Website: lowes
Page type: address-validator
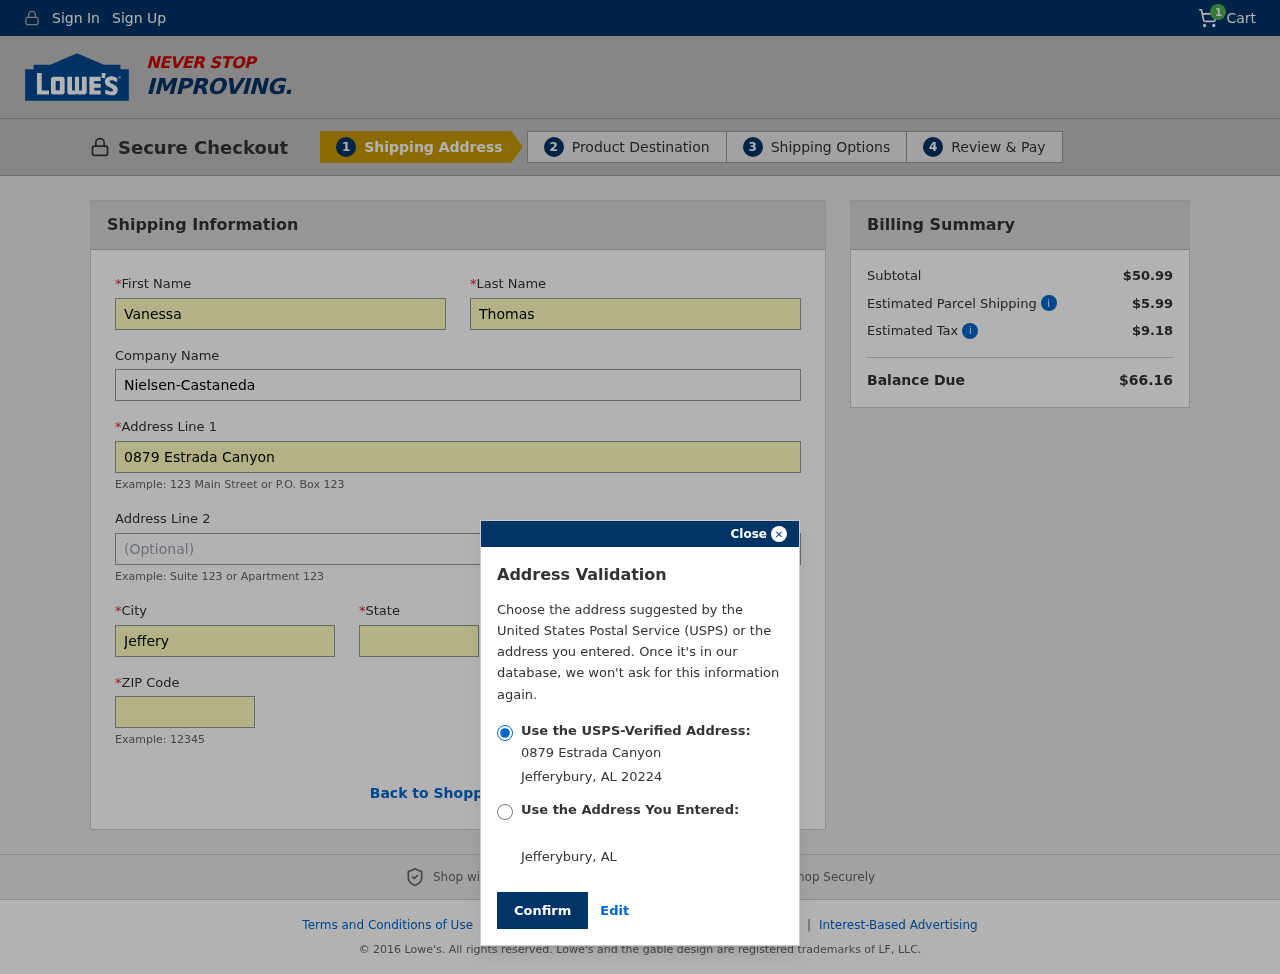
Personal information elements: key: PII_CITY
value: Jefferybury
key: PII_COMPANY
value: Nielsen-Castaneda
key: PII_FIRSTNAME
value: Vanessa
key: PII_LASTNAME
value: Thomas
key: PII_POSTCODE
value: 20224
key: PII_STATE
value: Alabama
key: PII_STATE_ABBR
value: AL
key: PII_STREET
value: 0879 Estrada Canyon
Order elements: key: ORDER_NUM_ITEMS
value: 1
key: ORDER_SUBTOTAL
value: $50.99
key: ORDER_SHIPPING_COST
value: $5.99
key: ORDER_TAX
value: $9.18
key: ORDER_TOTAL
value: $66.16